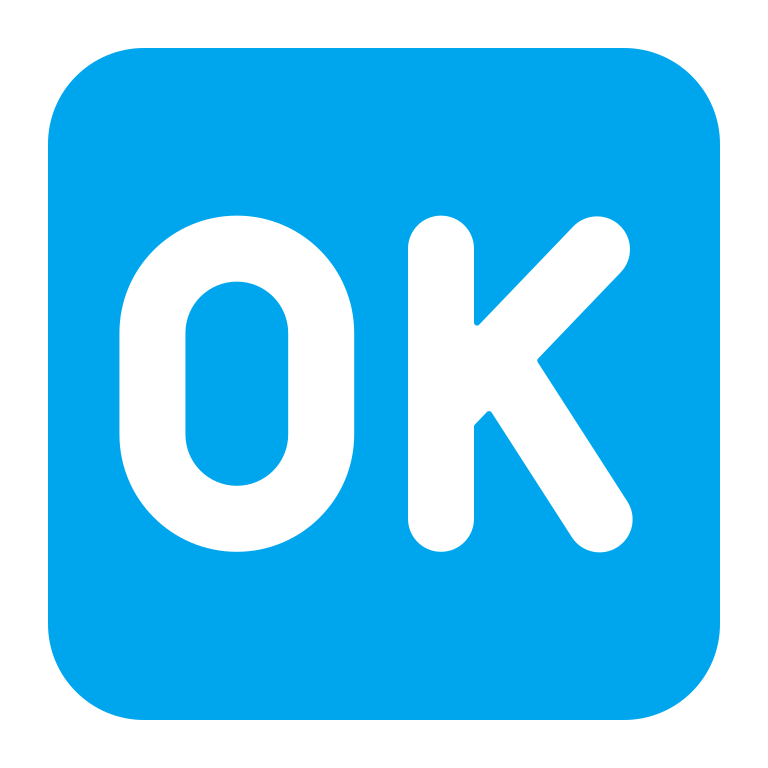
ok button flat